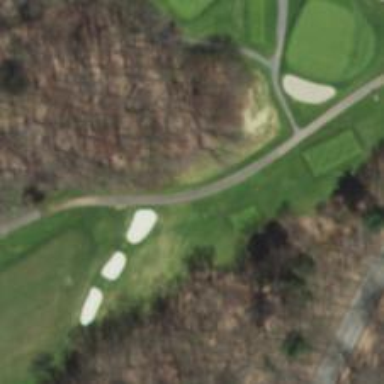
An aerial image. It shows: Golf cartpath that is also road path.